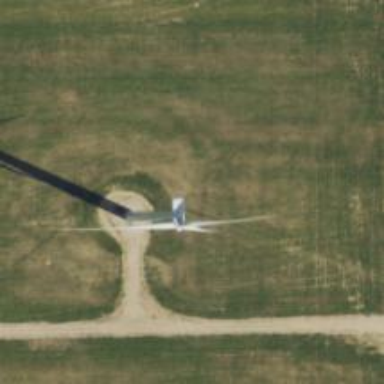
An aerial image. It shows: Wind generator powered by horizontal-axis wind turbine.